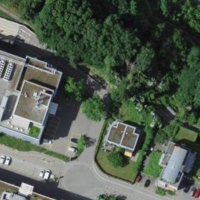
EUNIS habitat code: 53
Species observed at this site:
Fraxinus excelsior